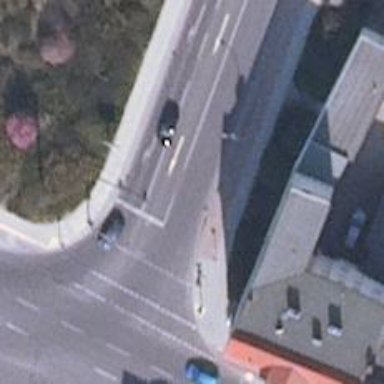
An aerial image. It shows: Road with traffic signals.